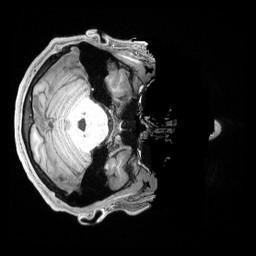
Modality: T1w
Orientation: axial
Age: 24
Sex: male
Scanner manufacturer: siemens
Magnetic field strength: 3 T
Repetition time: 2.4 s
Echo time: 0.00228 s